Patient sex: M
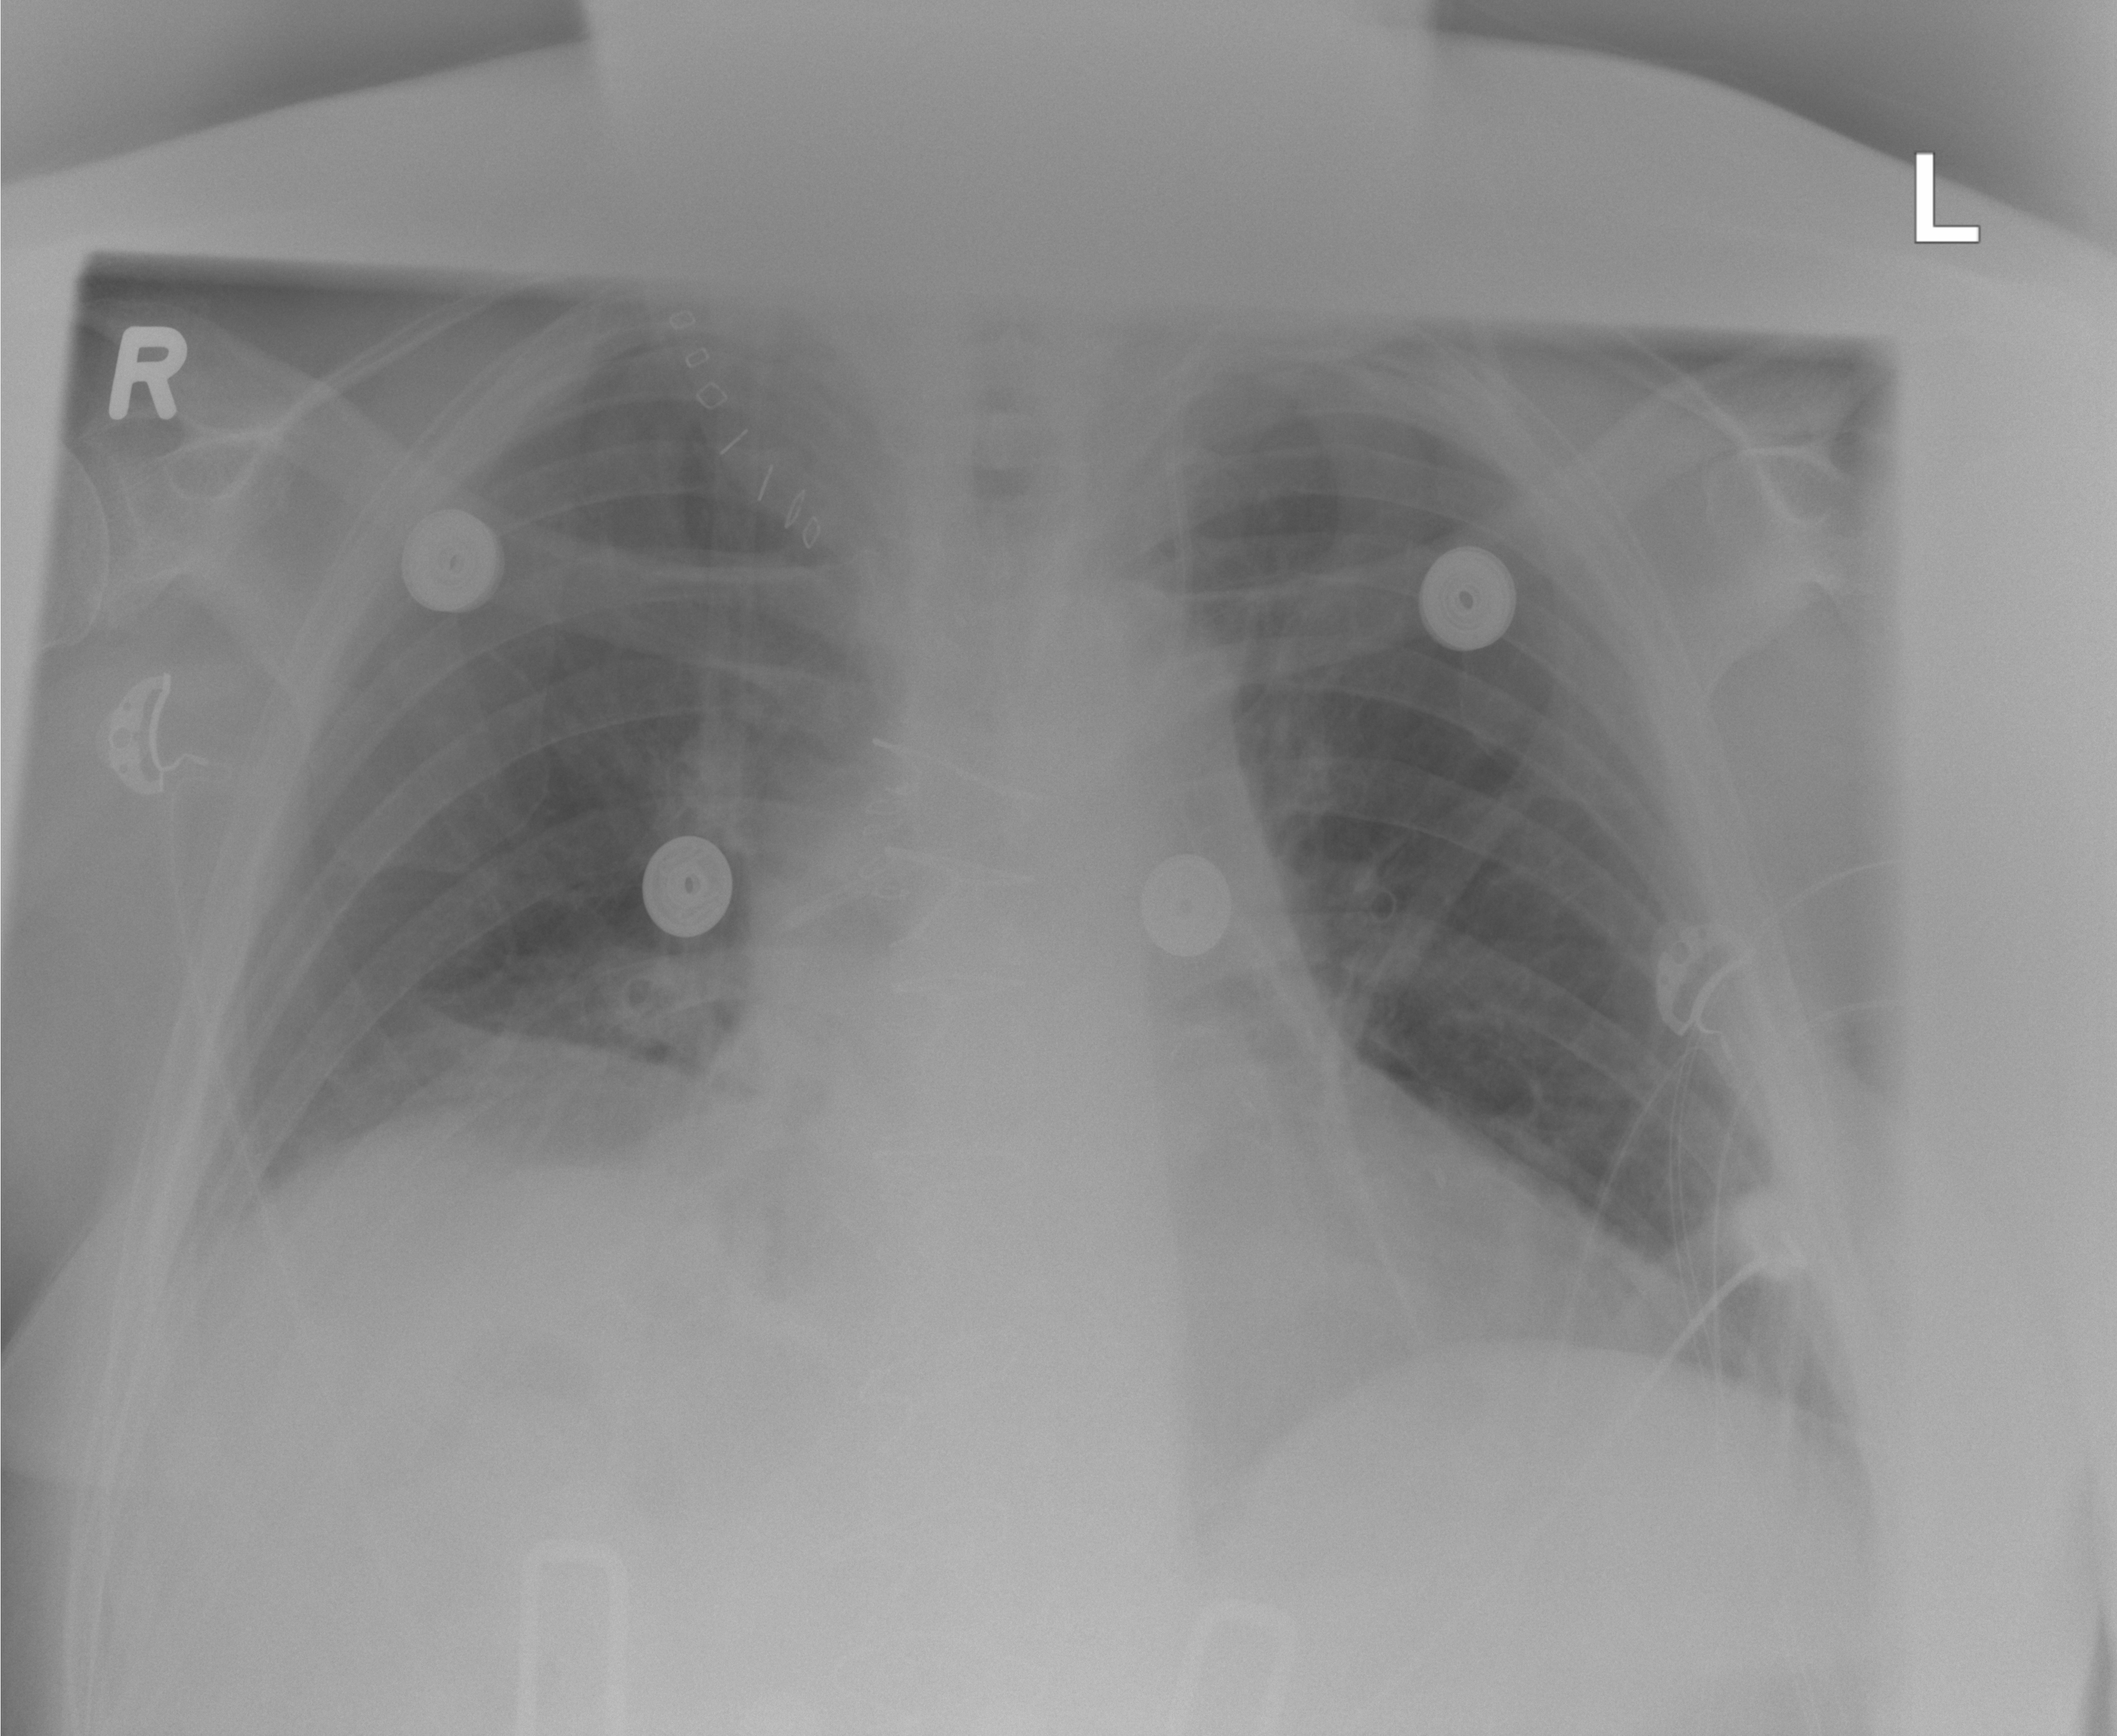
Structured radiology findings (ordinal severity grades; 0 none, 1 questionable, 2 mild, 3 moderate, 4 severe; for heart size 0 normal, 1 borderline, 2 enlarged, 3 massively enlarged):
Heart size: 2
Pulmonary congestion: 0
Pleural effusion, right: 2
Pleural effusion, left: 0
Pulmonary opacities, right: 0
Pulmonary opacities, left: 0
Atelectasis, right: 2
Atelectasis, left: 0